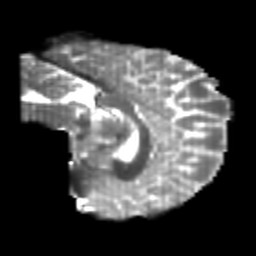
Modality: T2w
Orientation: sagittal
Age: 20
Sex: male
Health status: healthy
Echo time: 0.074 s